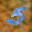
Label: 5